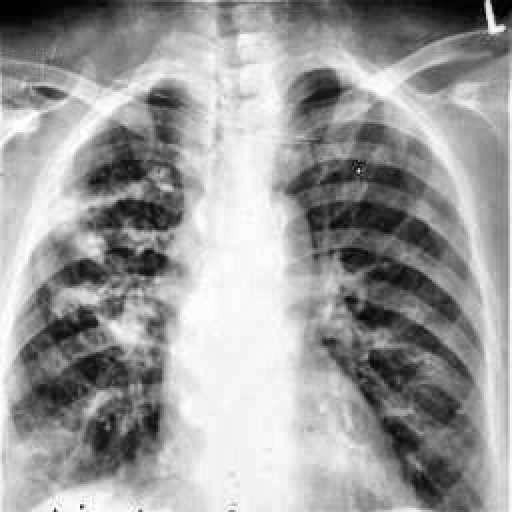
Finding: TUBERCULOSIS